高二 · 组合几何学
在坐标平面上有两个区域 $M$ 和 $N$, 其中区域 $M=\left\{(x, y) \left\lvert\, \begin{array}{l}y \geqslant 0 \\ y \leqslant x \\ y \leqslant 2-x\end{array}\right.\right\}$, 区域 $N=$ $\{(x, y) \mid t \leqslant x \leqslant t+1,0 \leqslant t \leqslant 1\}$, 区域 $M$ 和 $N$ 公共部分的面积用函数 $f(t)$ 表示, 则 $f(t)$ 的表达式为( )
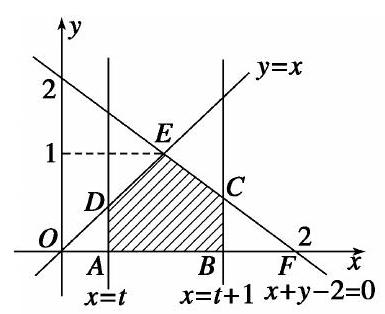
A. $-t^{2}+t+\frac{1}{2}$
B. $-2 t^{2}+2 t$
C. $1-\frac{1}{2} t^{2}$
$\mathrm{D} \cdot \frac{1}{2}(t-2)^{2}$
答案: A
解析: 解析

作出不等式组 $\left\{\begin{array}{l}y \geqslant 0 \\ y \leqslant x \\ y \leqslant 2-x\end{array}\right.$ 所表示的平面区域.

由 $t \leqslant x \leqslant t+1,0 \leqslant t \leqslant 1$, 得

$f(t)=S_{\triangle O E F}-S_{\triangle A O D}-S_{\triangle B F C}$

$=1-\frac{1}{2} t^{2}-\frac{1}{2}(1-t)^{2}$

$=-t^{2}+t+\frac{1}{2}$.